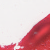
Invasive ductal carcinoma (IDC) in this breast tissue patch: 0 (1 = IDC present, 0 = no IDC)